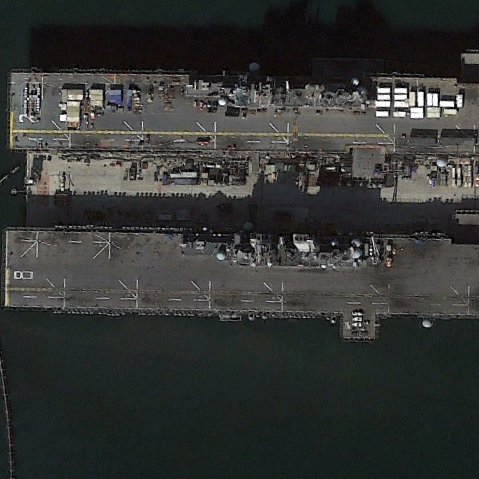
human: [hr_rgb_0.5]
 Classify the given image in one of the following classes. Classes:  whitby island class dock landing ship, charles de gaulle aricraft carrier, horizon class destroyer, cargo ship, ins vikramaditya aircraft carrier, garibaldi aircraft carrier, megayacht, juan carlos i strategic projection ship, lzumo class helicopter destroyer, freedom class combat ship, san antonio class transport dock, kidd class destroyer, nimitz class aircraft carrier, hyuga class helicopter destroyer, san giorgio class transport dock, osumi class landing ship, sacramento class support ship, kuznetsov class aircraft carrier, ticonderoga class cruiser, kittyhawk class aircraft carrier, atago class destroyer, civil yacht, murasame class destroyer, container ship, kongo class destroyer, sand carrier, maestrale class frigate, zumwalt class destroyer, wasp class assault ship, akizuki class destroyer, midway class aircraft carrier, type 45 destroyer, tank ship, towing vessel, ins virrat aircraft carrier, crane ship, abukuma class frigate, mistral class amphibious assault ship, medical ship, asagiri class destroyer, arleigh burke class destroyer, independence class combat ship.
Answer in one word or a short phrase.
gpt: Wasp class assault ship